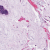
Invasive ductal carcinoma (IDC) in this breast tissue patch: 1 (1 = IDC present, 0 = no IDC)